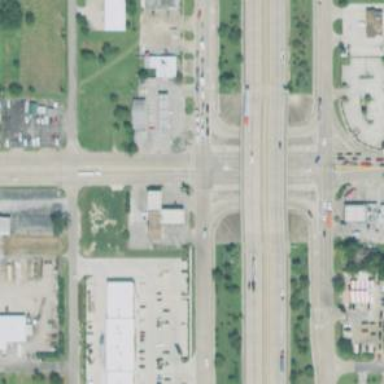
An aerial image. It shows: Secondary road with frontage road alongside.